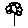
Label: flower